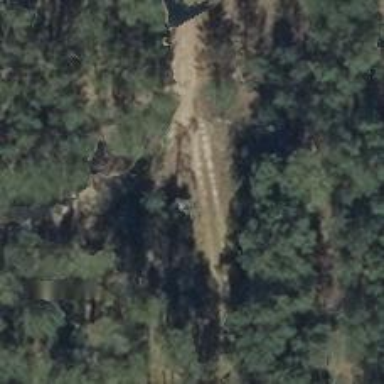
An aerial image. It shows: Sandy track with grade 4 tracktype.